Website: lowes
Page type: cart
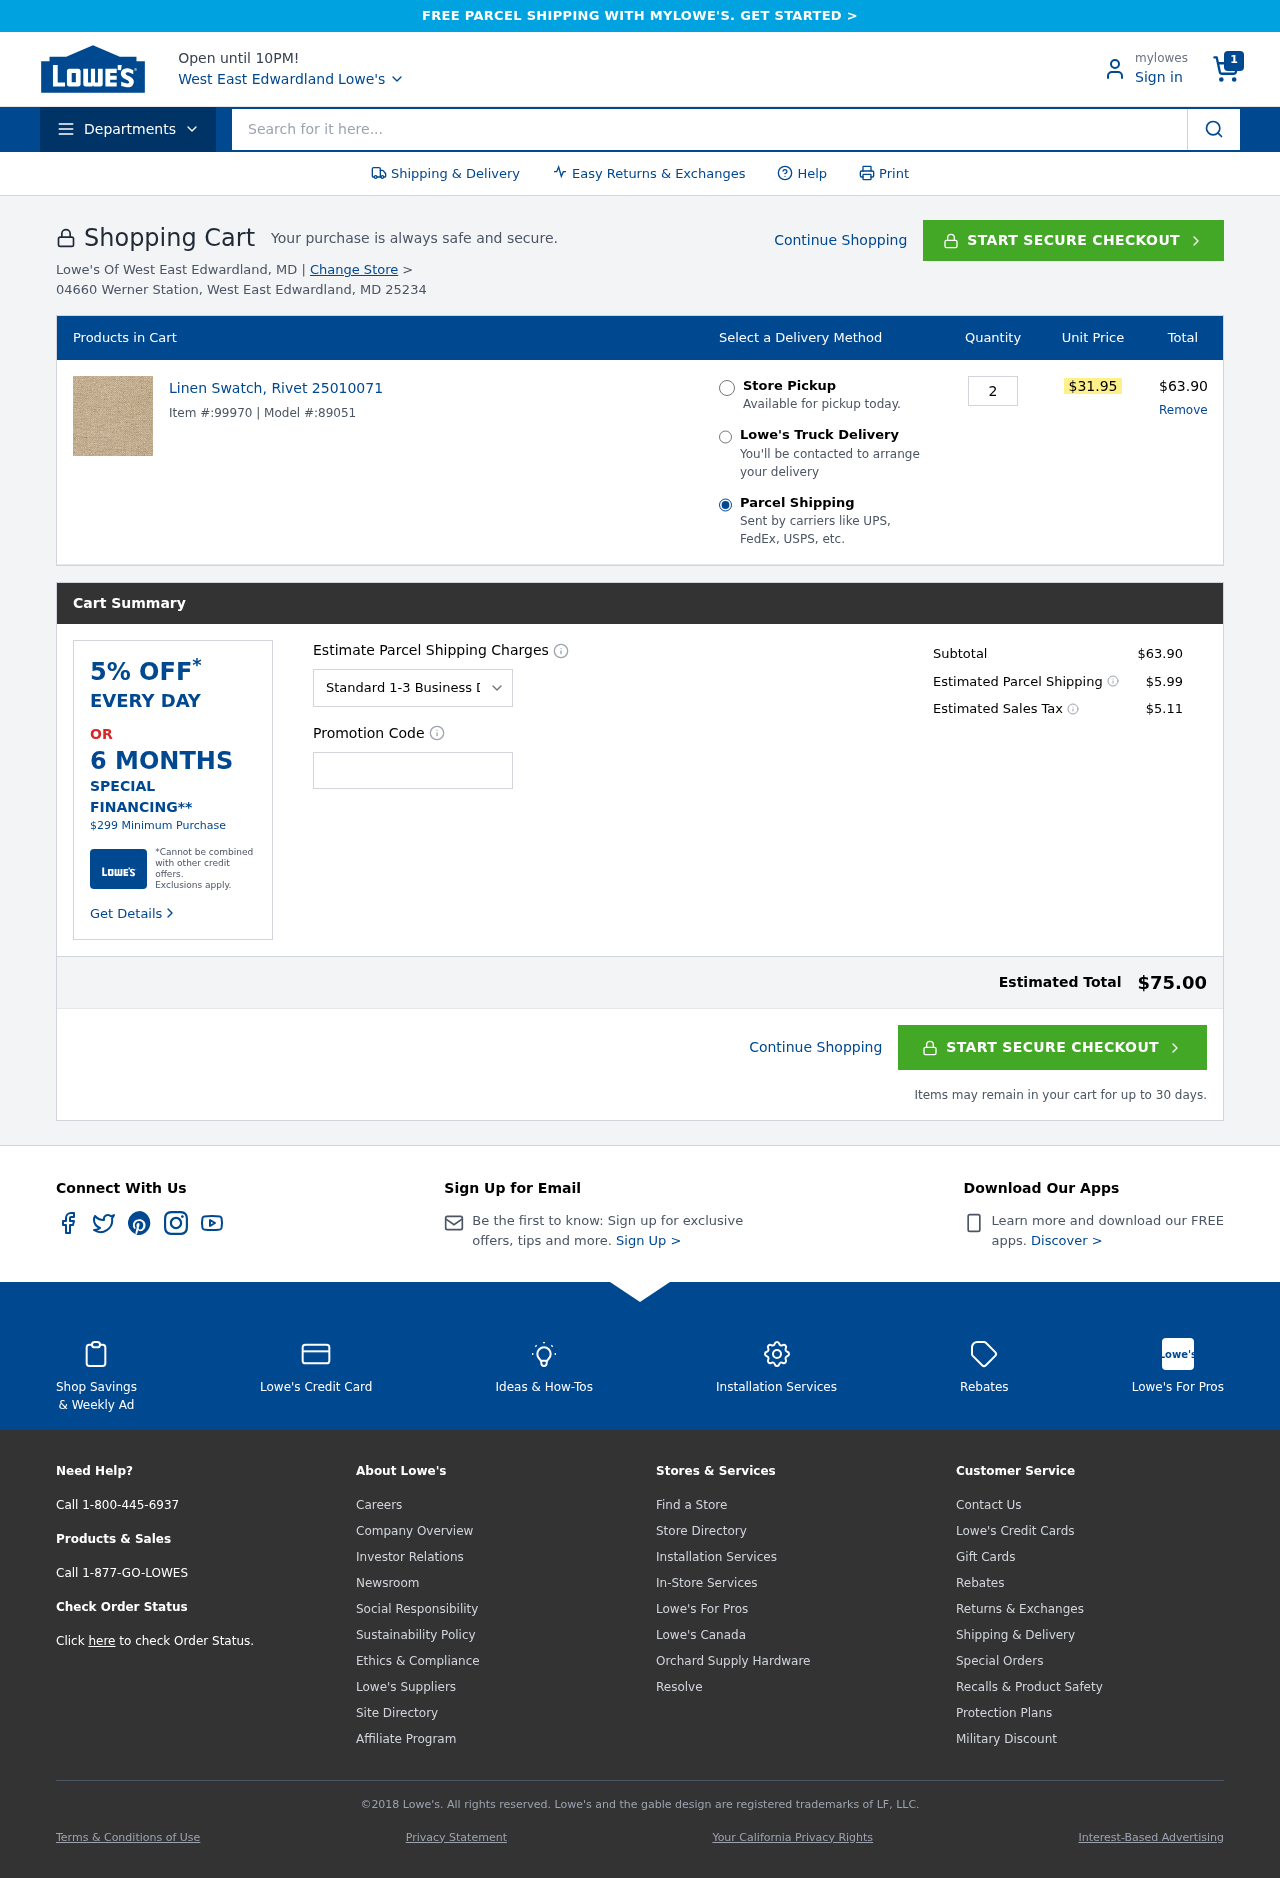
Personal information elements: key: PII_CITY
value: East Edwardland
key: PII_CITY
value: West East Edwardland
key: PII_POSTCODE
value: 25234
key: PII_PROMO_CODE
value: VIP6096
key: PII_STREET
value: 04660 Werner Station
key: PII_STATE_ABBR
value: MD
Product elements: key: PRODUCT1_NAME
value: Linen Swatch, Rivet 25010071
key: PRODUCT1_PRICE
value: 31.95
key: PRODUCT1_QUANTITY
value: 2
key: PRODUCT1_MODEL
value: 89051
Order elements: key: ORDER_NUM_ITEMS
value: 1
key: ORDER_ITEM_ID
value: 99970
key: ORDER_LINE_TOTAL
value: $63.90
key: ORDER_SUBTOTAL
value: $63.90
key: ORDER_SHIPPING_COST
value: $5.99
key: ORDER_TAX
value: $5.11
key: ORDER_TOTAL
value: $75.00
Search elements: key: HEADER_SEARCH
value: Search for it here...